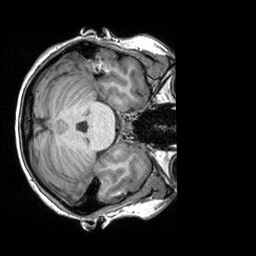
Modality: T1w
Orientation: axial
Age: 24
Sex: female
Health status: healthy
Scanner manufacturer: siemens
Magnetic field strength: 3 T
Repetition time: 2.3 s
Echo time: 0.00303 s